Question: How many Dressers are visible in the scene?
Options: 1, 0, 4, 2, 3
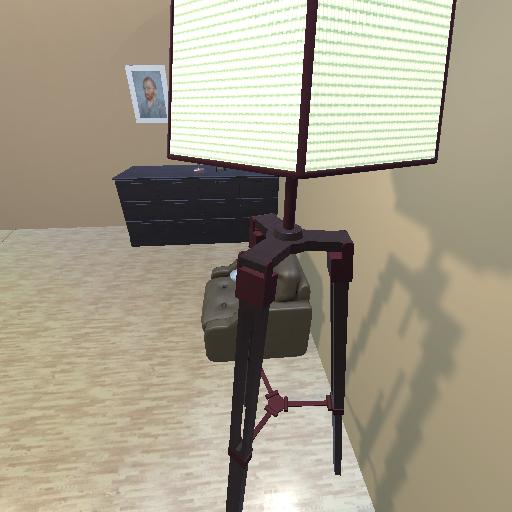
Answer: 1